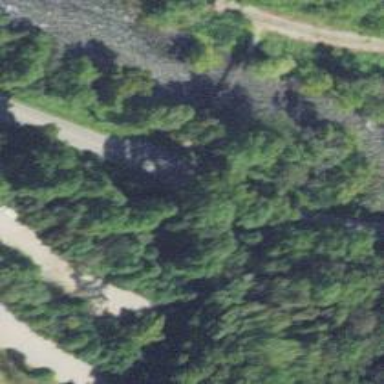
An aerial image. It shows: Asphalt path with excellent trail visibility.